Interaction volume radius: 5 \u00c5
Interaction volume height: 15 \u00c5
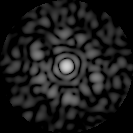
Disorder parameter: 0.8329